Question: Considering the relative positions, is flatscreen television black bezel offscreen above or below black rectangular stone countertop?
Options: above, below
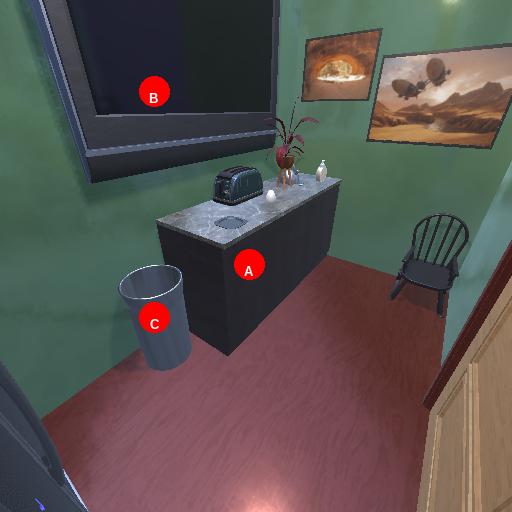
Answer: above